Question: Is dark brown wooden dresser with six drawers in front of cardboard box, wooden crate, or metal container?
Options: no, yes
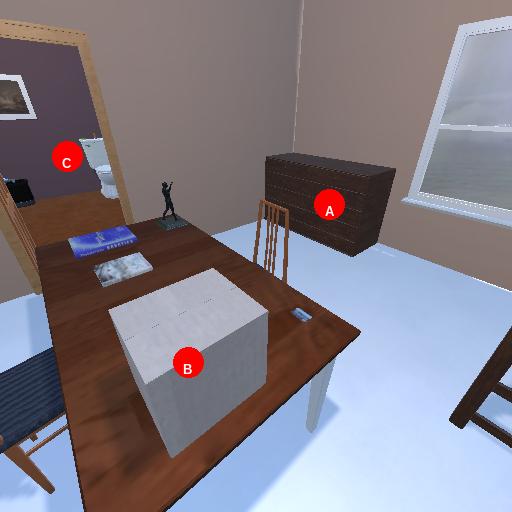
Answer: no